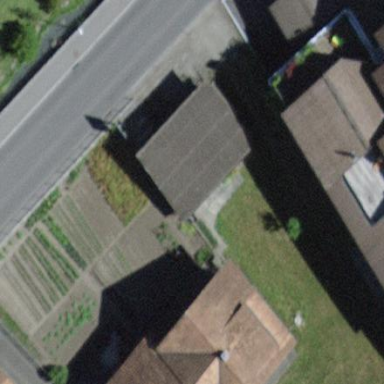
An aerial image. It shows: Rural barn.